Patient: sex F, age 68
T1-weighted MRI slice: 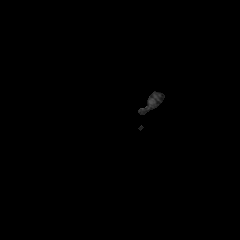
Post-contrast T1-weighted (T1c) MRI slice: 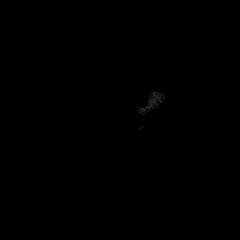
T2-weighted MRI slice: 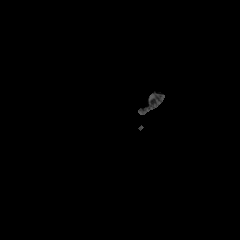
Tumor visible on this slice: no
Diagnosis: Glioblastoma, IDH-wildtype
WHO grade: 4